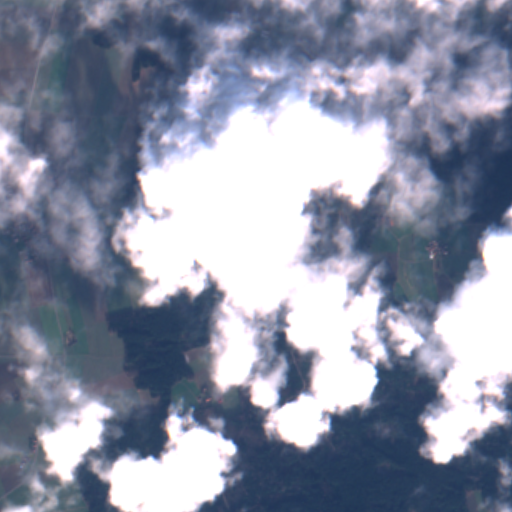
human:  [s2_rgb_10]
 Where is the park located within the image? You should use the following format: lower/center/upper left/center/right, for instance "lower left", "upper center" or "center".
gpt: The park is located in the center left of the image.
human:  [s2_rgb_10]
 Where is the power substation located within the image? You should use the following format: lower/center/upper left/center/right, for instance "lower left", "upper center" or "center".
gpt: The power substation is located in the lower left of the image.
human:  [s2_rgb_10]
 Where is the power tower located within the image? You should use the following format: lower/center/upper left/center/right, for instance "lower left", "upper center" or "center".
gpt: The power tower is located in the left of the image.
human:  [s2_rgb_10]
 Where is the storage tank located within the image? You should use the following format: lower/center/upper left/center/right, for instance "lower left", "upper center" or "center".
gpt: The storage tank is located in the center left of the image.
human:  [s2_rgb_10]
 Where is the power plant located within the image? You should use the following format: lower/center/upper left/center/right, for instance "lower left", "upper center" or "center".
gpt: There is no power plant in the image.